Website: bh-photo
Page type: store-pickup
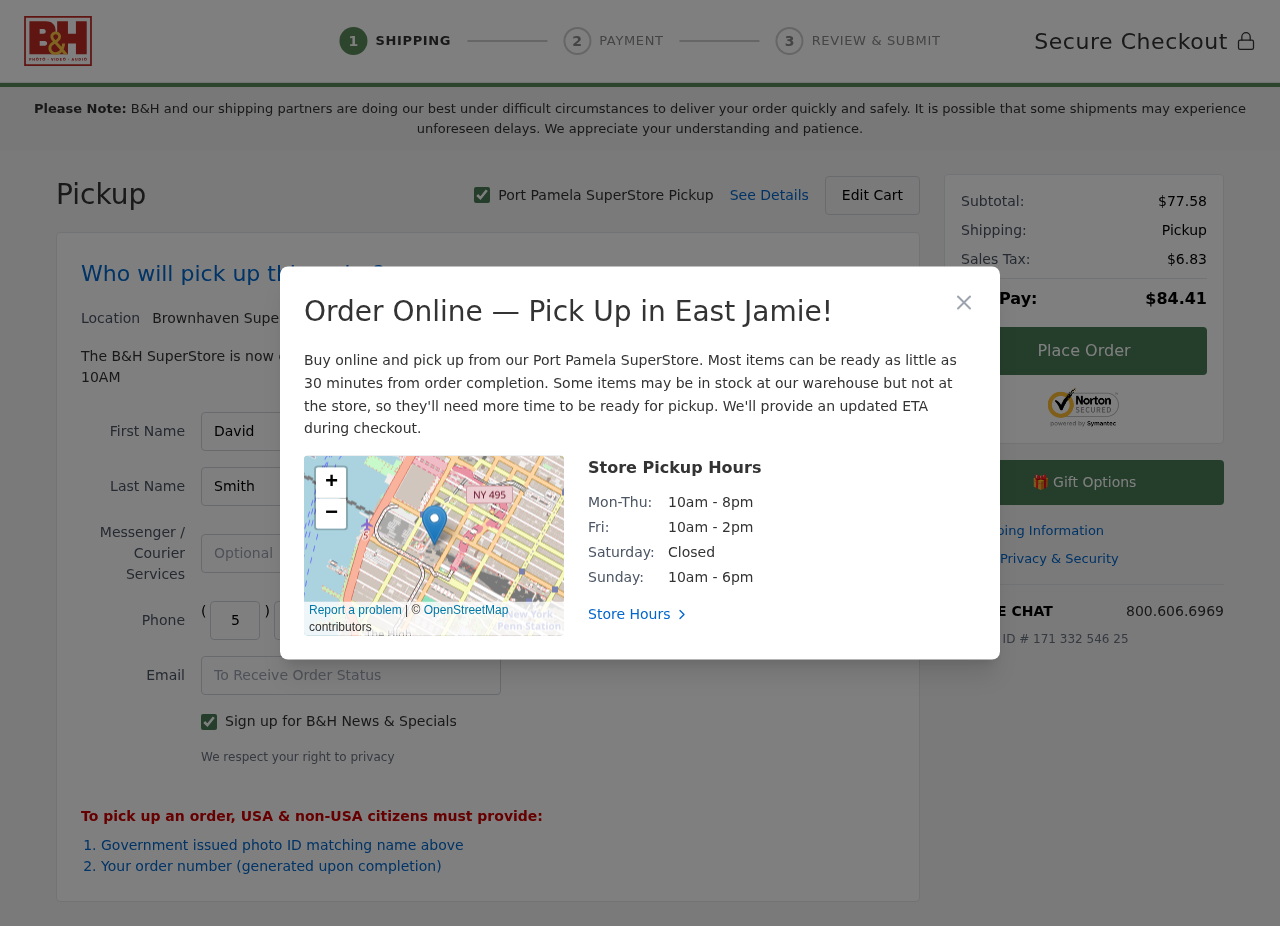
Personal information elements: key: PII_CITY
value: Port Pamela
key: PII_CITY2
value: Brownhaven
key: PII_CITY3
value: East Jamie
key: PII_EMAIL
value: david.smith@hotmail.com
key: PII_FIRSTNAME
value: David
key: PII_LASTNAME
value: Smith
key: PII_PHONE_AREA
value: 564
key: PII_PHONE_PREFIX
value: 301
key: PII_PHONE_SUFFIX
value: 6329
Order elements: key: ORDER_SUBTOTAL
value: $77.58
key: ORDER_TAX
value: $6.83
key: ORDER_TOTAL
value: $84.41
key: ORDER_ID
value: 171 332 546 25